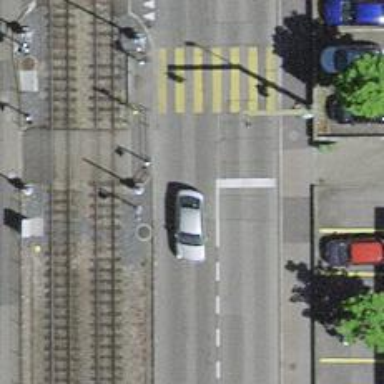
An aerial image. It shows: Road with traffic signals.